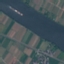
Label: River